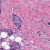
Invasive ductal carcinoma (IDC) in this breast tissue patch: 1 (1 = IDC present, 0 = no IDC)